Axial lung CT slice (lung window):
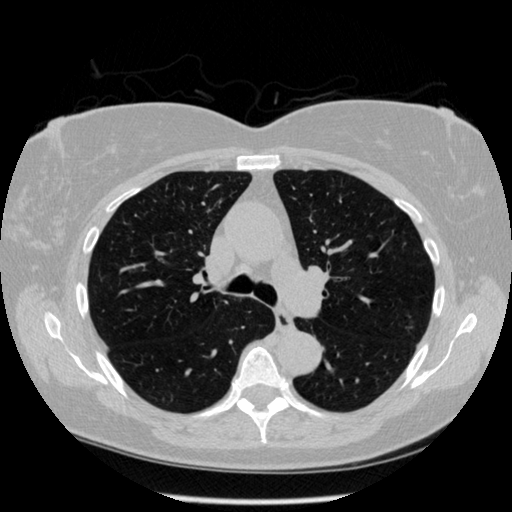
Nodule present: no